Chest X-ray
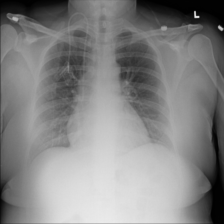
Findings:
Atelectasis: negative
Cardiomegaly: negative
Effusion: negative
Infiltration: negative
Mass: negative
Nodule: negative
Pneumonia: negative
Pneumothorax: negative
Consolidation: negative
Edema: negative
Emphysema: negative
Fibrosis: negative
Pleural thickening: negative
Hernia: negative